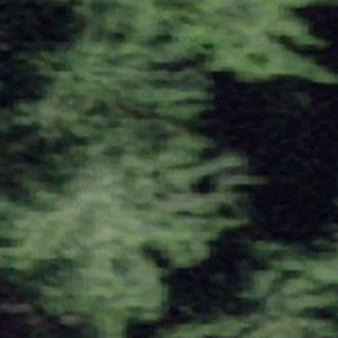
Label: other